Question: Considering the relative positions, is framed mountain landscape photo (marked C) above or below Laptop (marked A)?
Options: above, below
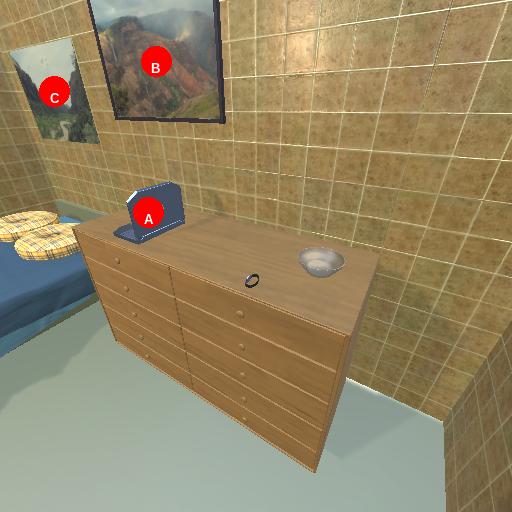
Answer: above